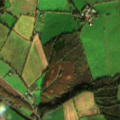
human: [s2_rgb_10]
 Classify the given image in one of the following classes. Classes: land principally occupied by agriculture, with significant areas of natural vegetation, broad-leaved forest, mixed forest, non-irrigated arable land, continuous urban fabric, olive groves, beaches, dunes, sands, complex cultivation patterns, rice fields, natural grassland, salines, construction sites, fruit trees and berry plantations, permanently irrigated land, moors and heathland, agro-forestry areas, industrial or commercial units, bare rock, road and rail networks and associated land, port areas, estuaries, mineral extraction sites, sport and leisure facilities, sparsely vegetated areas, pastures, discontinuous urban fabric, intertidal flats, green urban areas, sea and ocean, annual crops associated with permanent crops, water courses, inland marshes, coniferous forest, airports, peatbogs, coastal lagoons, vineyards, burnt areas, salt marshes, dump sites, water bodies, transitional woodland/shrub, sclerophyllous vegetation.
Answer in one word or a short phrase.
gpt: non-irrigated arable land, pastures, complex cultivation patterns, broad-leaved forest